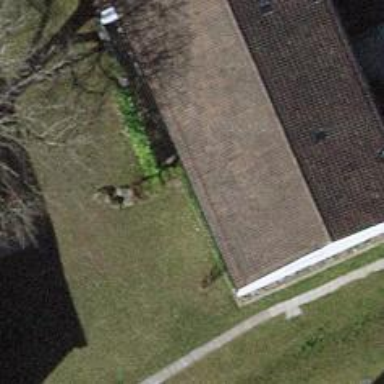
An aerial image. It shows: Pitched roof building.